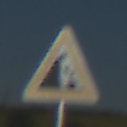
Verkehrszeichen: SteinschlagLinks
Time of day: MorningAfternoon
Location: Outdoor (Nature)
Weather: Clear
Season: NotSpecified
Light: Natural